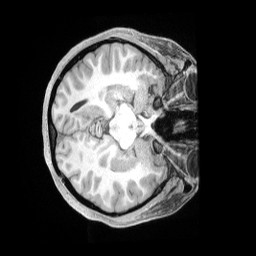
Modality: T1w
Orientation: axial
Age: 31
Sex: female
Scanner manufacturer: siemens
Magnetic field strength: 3 T
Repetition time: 2 s
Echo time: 0.00211 s